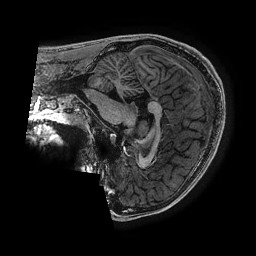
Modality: T1w
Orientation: sagittal
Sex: male
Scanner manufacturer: ge
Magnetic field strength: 3 T
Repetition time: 0.007644 s
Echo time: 0.003468 s